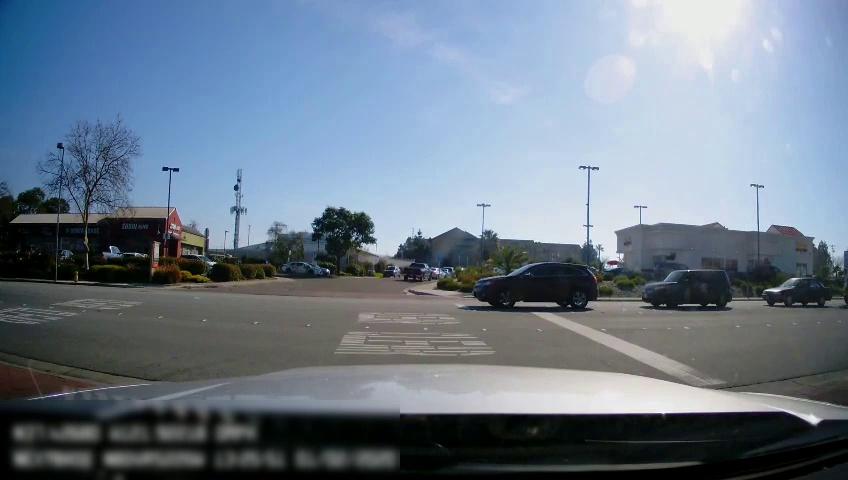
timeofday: Day
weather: Sunny
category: Drivable Space
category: Vehicles | SUV
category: Vehicles | Car
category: Vehicles | Truck
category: Vehicles | SUV
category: Vehicles | Car
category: Vehicles | Car
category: Lanes | Current Lane